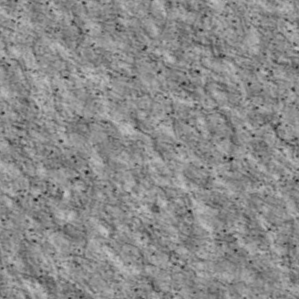
Label: non_frost